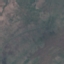
Label: HerbaceousVegetation